Field crop: maize
Growth stage: 2
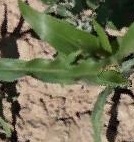
Species: maize